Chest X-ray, AP view. Patient: 18 years old, sex F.
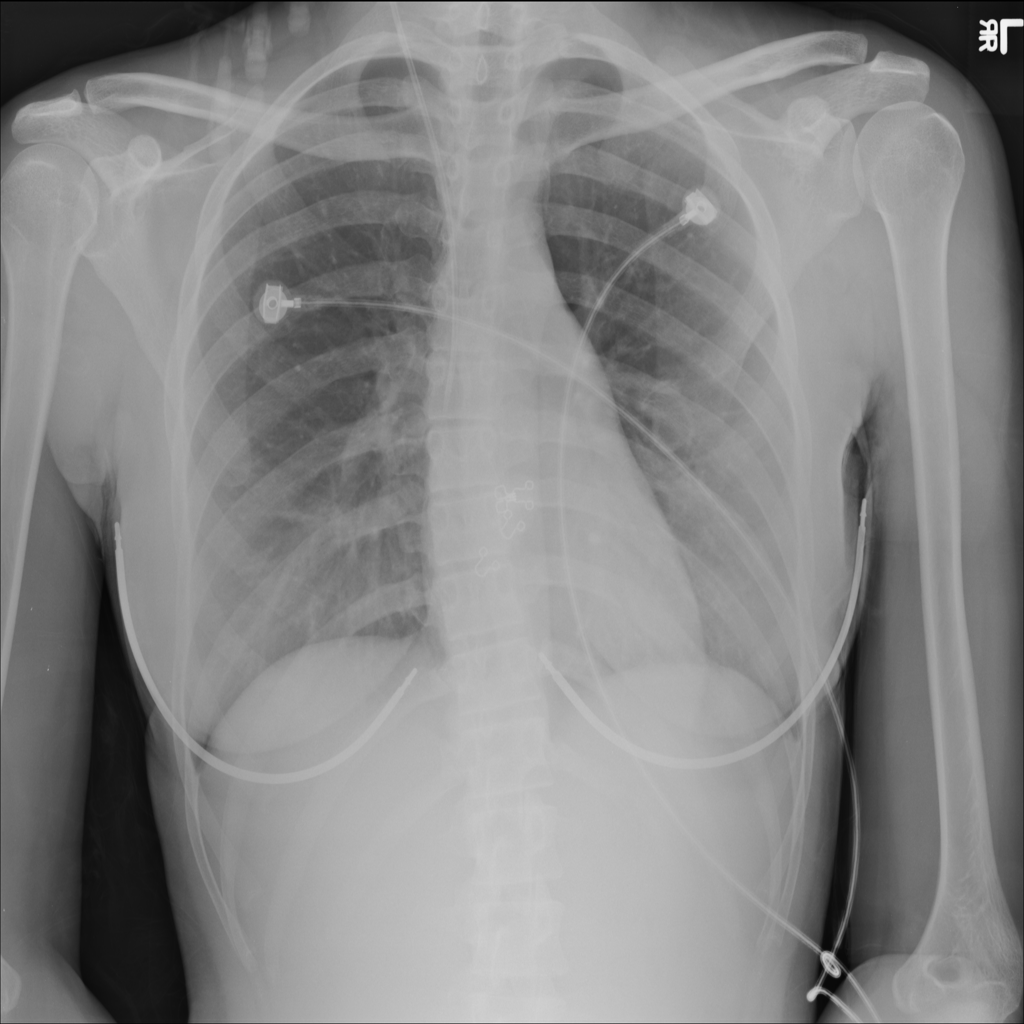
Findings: No Finding